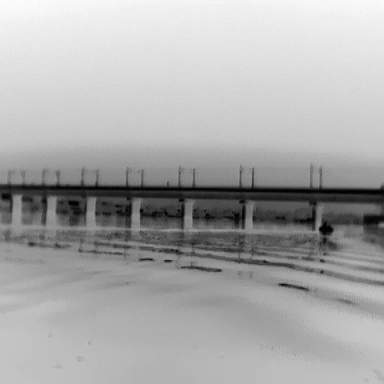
There is a warship in the infrared image.